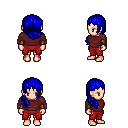
a pixel art fantasy rpg character, female body template, human, light skin, maroon long-sleeve shirt, red pants, blue right-swept hairstyle, leather bracers, four views (front, back, left, right), 2x2 character sprite sheet, small pixel art, hard edges, no anti-aliasing